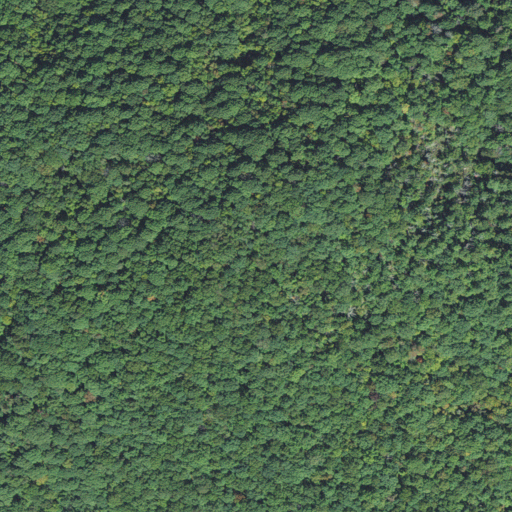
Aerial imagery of mountain in North Carolina named Parker Knob containing only deciduous forest